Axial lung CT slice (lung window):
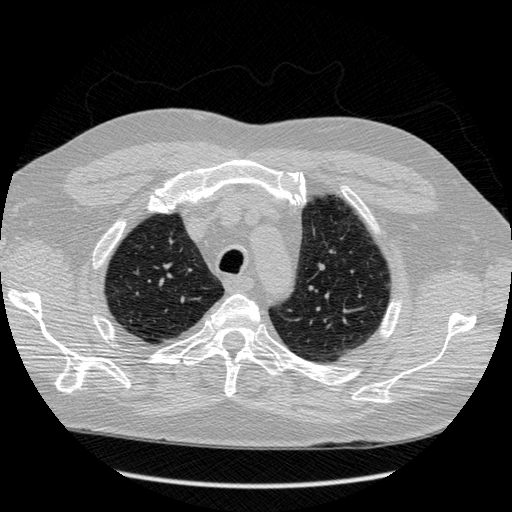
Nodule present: no